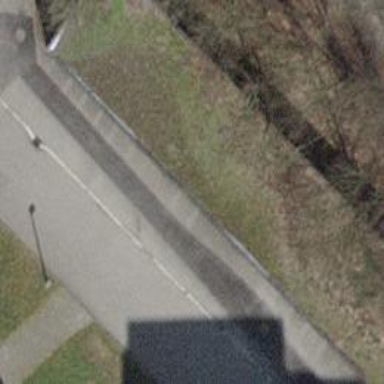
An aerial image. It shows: Asphalt road designated as living street.